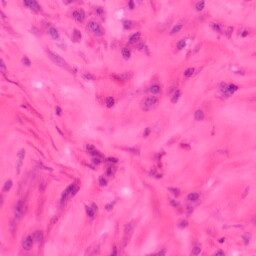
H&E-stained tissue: Colon